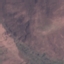
Label: HerbaceousVegetation